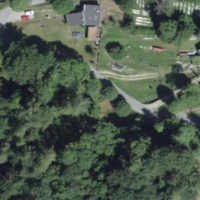
EUNIS habitat code: 44
Species observed at this site:
Aruncus dioicus